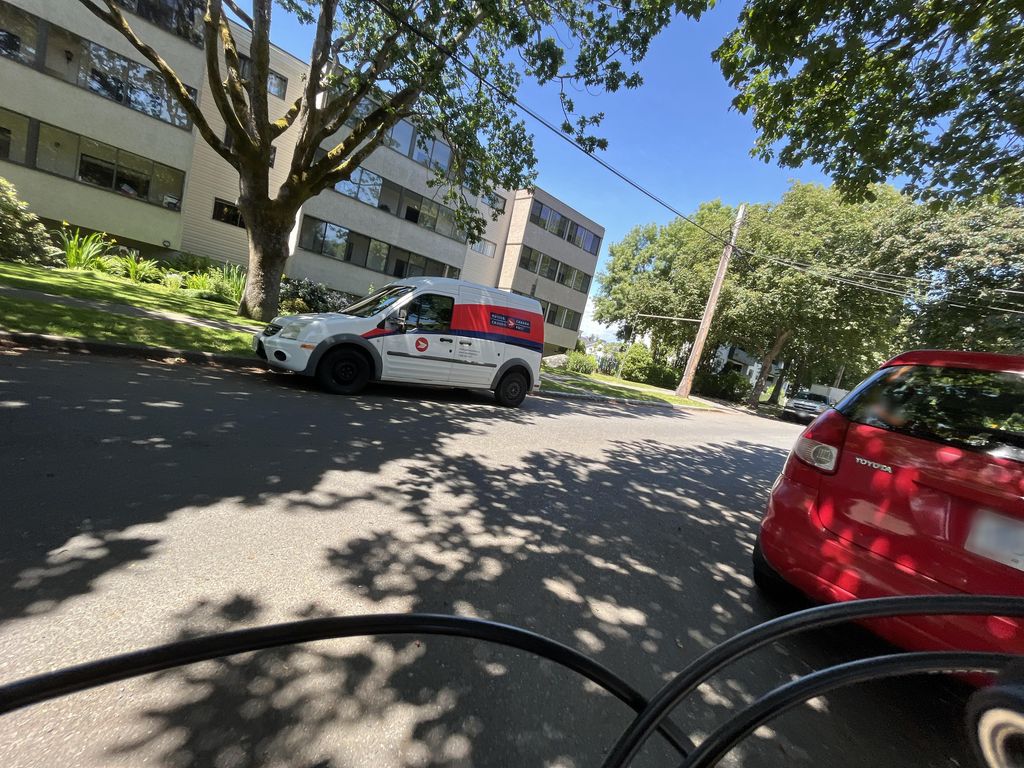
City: victoria